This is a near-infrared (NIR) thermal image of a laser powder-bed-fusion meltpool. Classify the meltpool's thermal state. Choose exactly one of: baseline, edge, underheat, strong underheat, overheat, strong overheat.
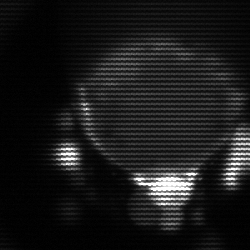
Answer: edge